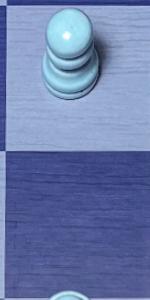
Label: Empty